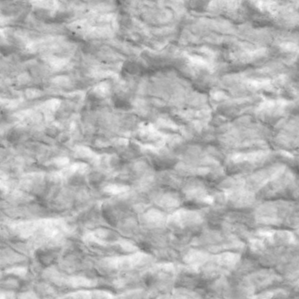
Label: non_frost